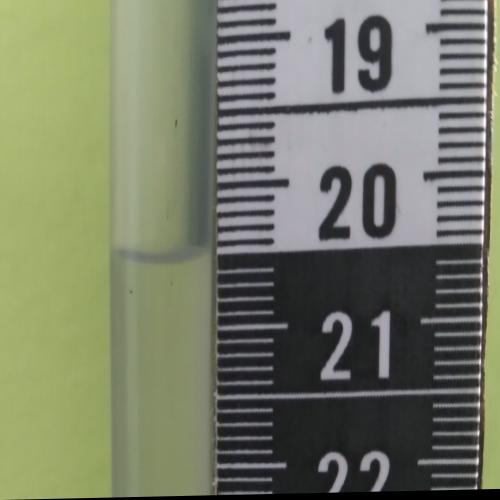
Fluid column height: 20.5 cm